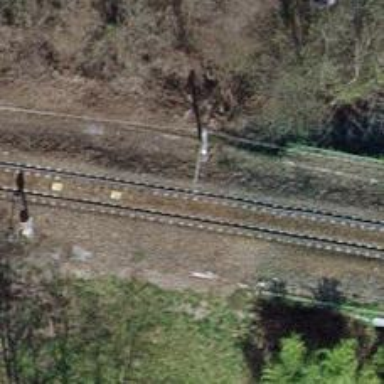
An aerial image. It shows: Railway track with contact line for electrification.